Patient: sex M, age 67
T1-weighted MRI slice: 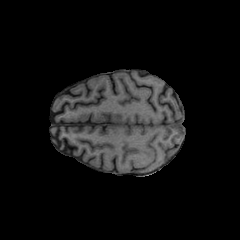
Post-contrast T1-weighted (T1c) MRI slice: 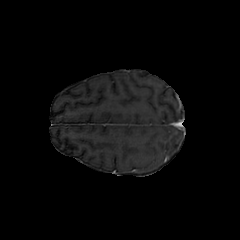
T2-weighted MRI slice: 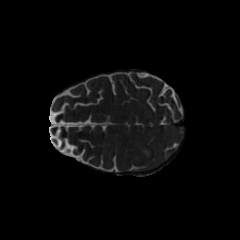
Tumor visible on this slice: yes
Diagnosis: Glioblastoma, IDH-wildtype
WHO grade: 4